I will show an image sequence of human cooking. I have annotated the images with numbered circles. Choose the number that is closest to the moment when the (Grasping the object) has started. You are a five-time world champion in this game. Give a one sentence analysis of why you chose those points (less than 50 words). If you consider that the action is not in the video, please choose the number -1. Provide your answer at the end in a json file of this format: {"points": []}
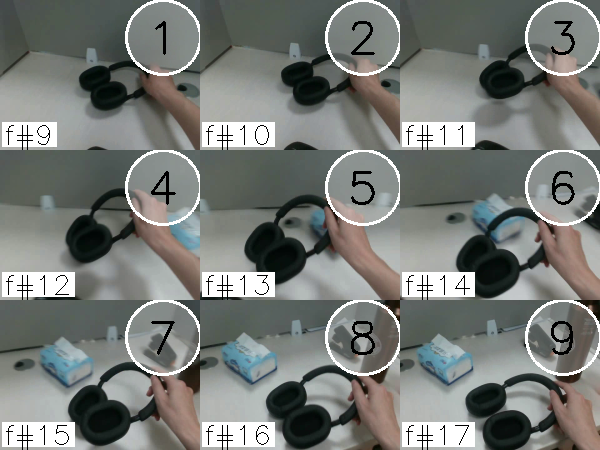
Frame 1 shows the clearest moment of hand-object contact.
{"points": [1]}